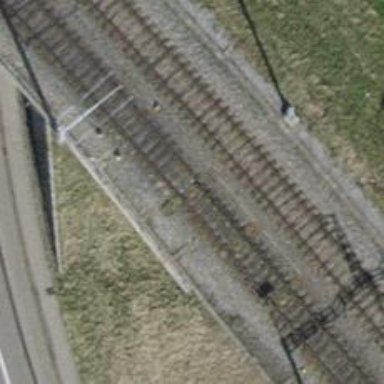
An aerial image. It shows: Railway switch.